Aerial crown-view tile of a tropical tree (Barro Colorado Island, Panama), acquired 20240918:
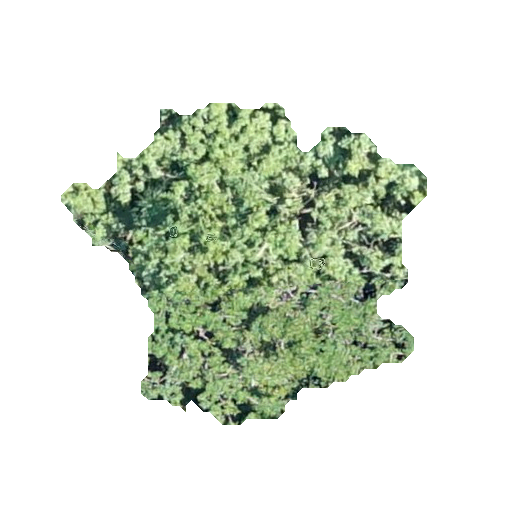
Species: Lonchocarpus heptaphyllus
GBIF accepted scientific name: Lonchocarpus heptaphyllus
Crown area: 117.635 m²